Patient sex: M
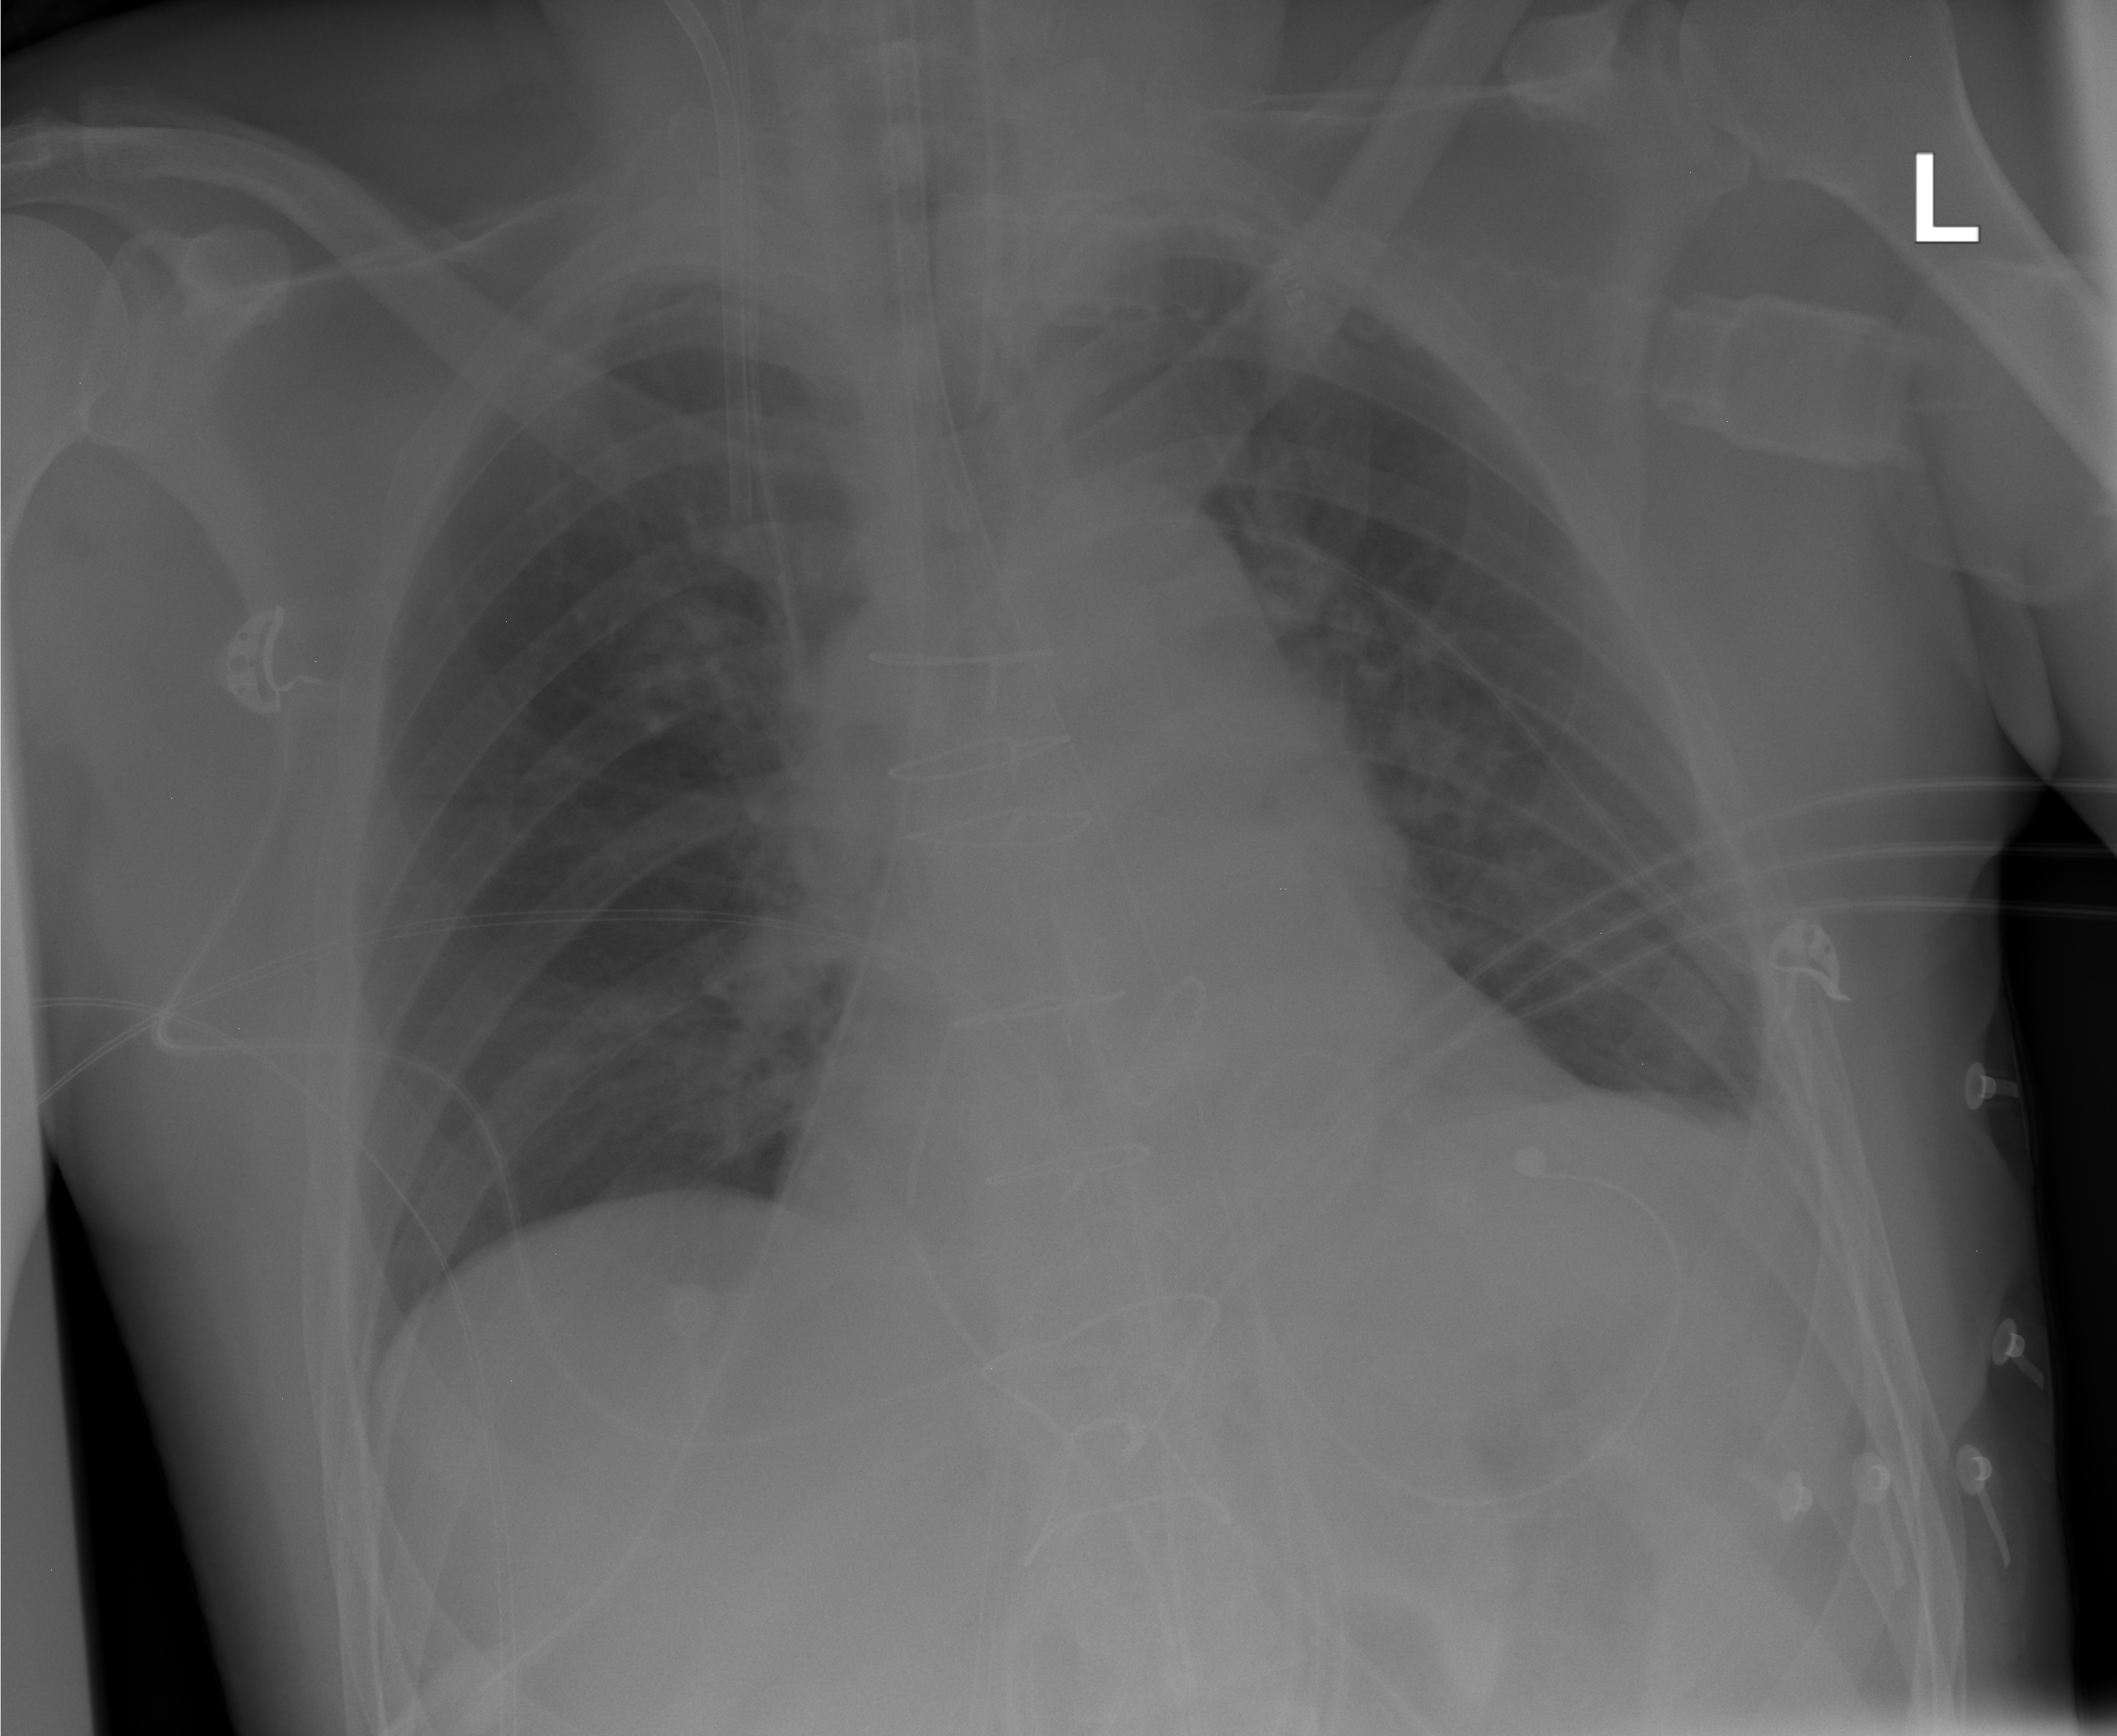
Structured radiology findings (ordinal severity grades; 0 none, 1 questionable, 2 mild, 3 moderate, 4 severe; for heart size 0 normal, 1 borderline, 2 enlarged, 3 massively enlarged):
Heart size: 0
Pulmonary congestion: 2
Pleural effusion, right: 0
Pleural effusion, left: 1
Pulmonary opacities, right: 0
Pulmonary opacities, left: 0
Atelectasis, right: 2
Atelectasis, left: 2